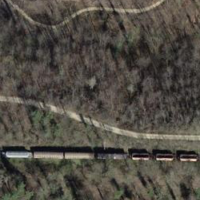
EUNIS habitat code: 41
Species observed at this site:
Lapsana communis